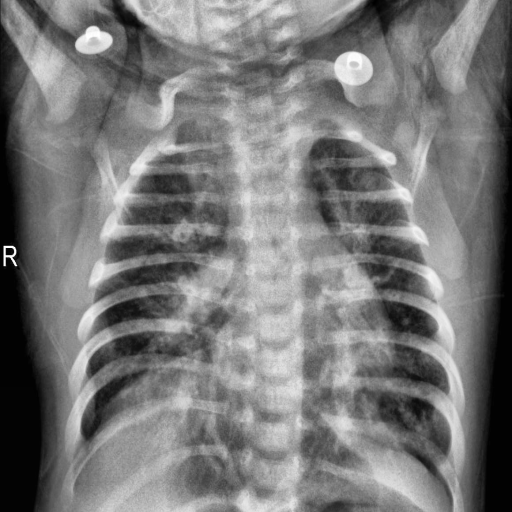
Finding: PNEUMONIA